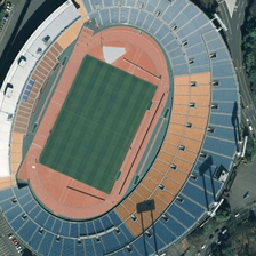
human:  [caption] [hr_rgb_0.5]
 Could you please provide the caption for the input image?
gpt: The playground is in the stadium, near some green trees and cars.

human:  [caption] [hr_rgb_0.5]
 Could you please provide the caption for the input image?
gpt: The playground is on some stadium near some green trees and some cars.

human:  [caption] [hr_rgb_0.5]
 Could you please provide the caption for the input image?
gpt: A playground is in a stadium near some green trees and some cars.

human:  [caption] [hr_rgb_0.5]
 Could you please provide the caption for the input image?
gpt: a playground is in a stadium near some green trees and some cars.

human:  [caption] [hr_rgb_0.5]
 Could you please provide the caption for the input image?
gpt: The playground is near the playground with green trees and cars.